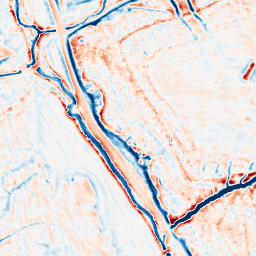
Category: edge_preserving
Decomposition family: bilateral
Decomposition parameters: d: 15
sigma_color: 25
sigma_space: 25
Upsampling method: lanczos
Upsampling parameters: scale: 4
Upsampling scale: 4